Field crop: maize
Growth stage: 2
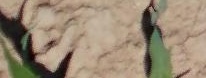
Species: maize